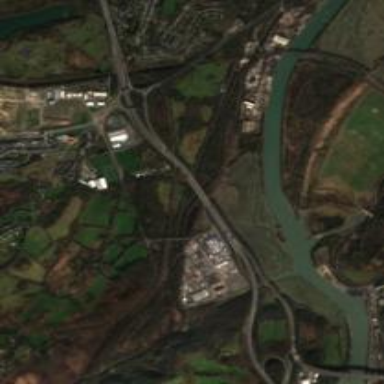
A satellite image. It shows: Motorway junction.